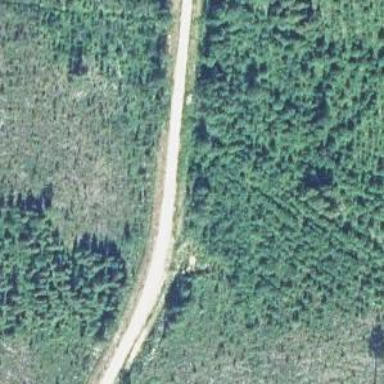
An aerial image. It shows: Track road.